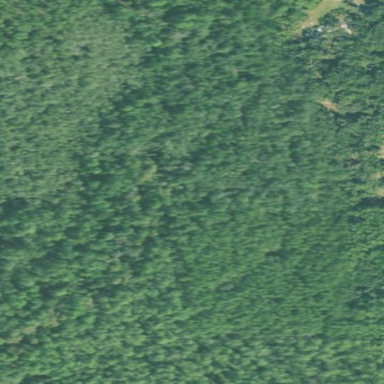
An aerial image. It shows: Mixed woodland area with various types of leaves.